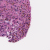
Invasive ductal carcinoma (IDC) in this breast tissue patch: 0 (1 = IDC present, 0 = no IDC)